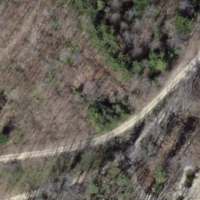
EUNIS habitat code: 41
Species observed at this site:
Aglais urticae
Bombina variegata